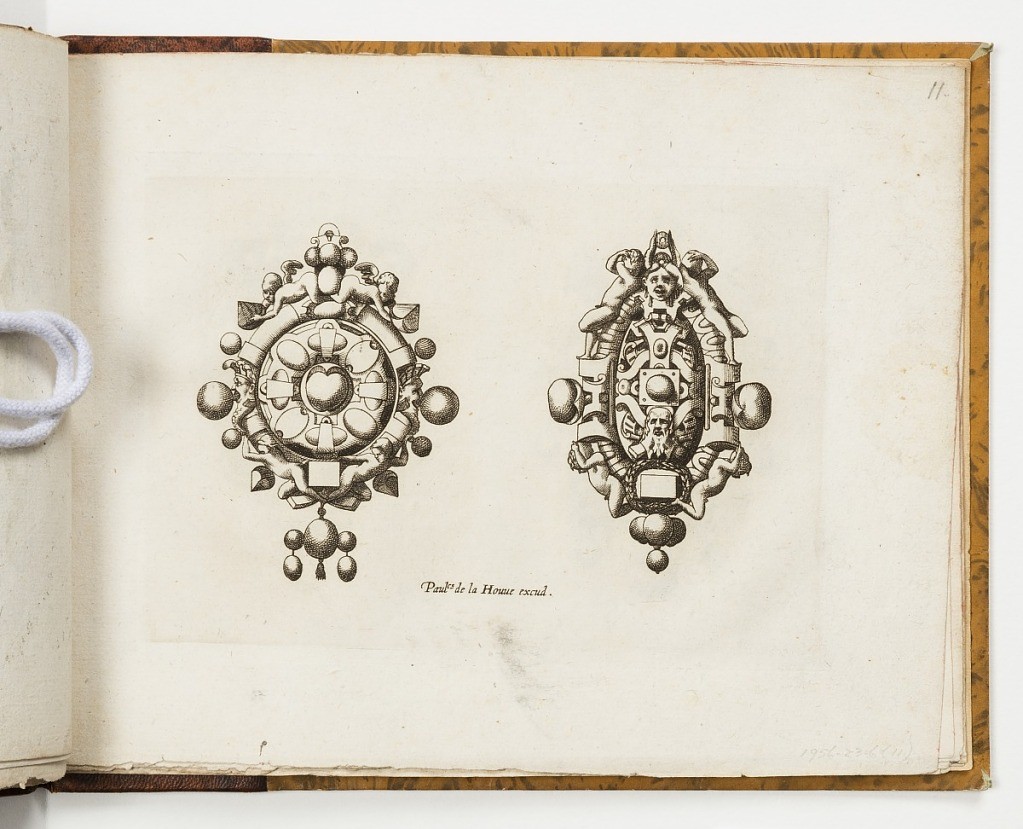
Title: Plate 11, from Livre de bijouterie (Book of Designs for Goldsmiths and Jewelers)
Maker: Léonard Thiry, Flemish, 1550
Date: ca. 1570
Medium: Engraving on paper
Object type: Print
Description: Design for two pendants with strapwork.  At left, a circular shape flanked by putti with gems and pearls. At right, a vertical oval with pairs of ignudi.